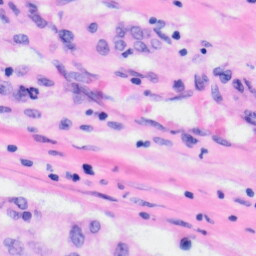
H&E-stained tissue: Liver